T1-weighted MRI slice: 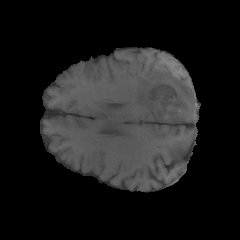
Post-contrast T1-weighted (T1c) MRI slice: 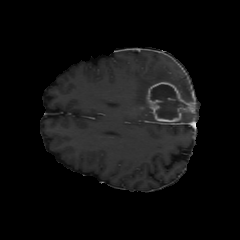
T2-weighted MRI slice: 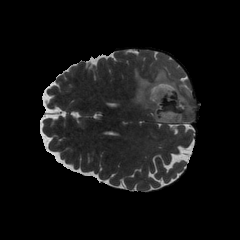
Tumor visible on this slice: yes